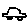
Label: car